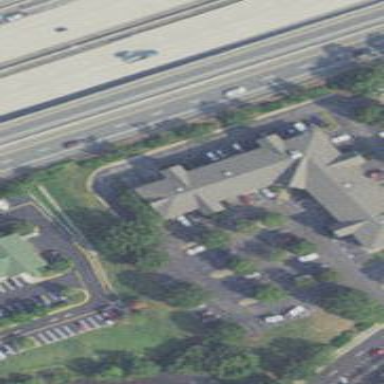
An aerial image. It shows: Hotel building.